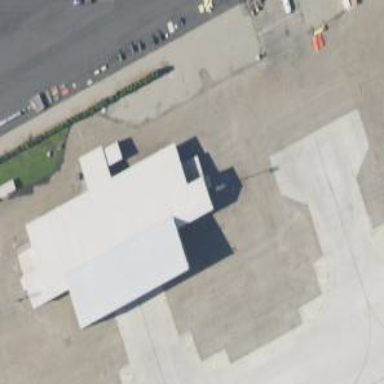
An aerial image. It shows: Hangar at the airport.